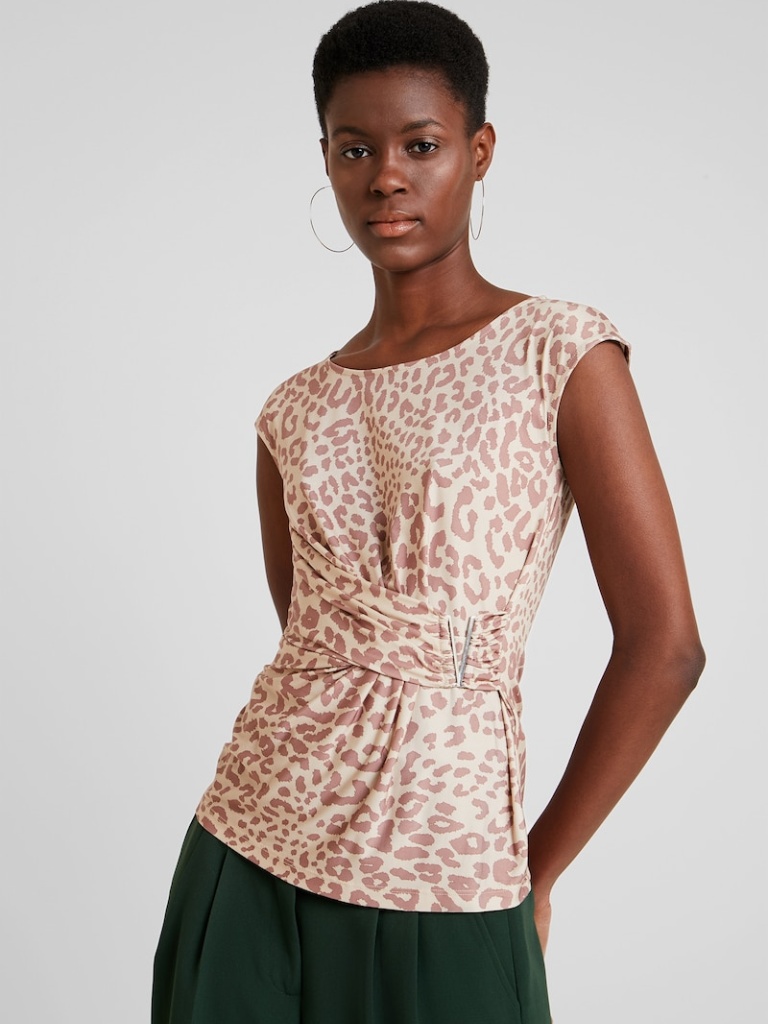
cotton fitted sleeveless hip length Fully Tucked in boat t-shirt